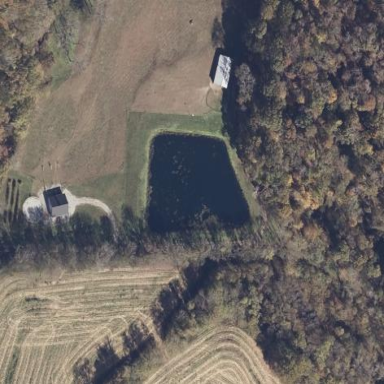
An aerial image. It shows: Pond with natural water.